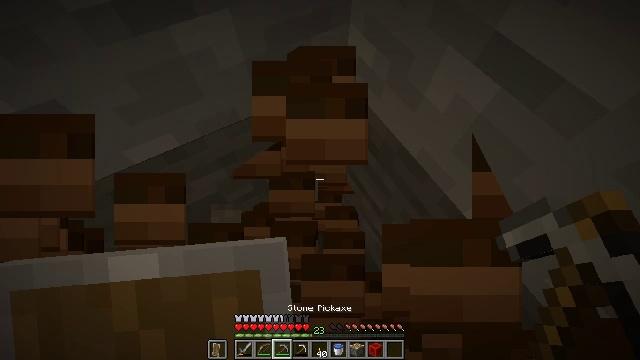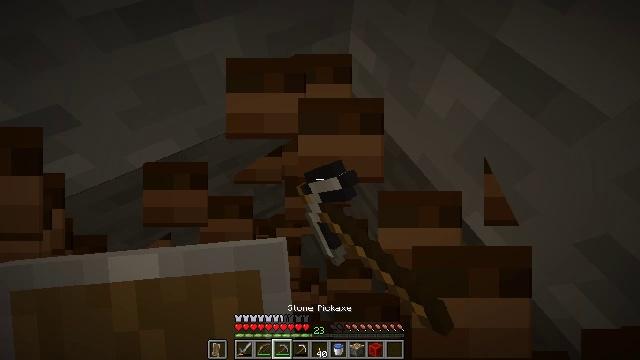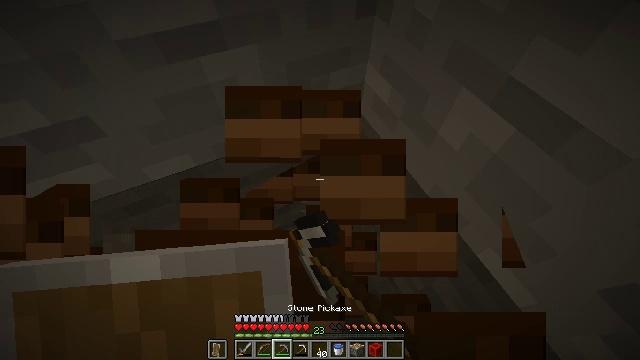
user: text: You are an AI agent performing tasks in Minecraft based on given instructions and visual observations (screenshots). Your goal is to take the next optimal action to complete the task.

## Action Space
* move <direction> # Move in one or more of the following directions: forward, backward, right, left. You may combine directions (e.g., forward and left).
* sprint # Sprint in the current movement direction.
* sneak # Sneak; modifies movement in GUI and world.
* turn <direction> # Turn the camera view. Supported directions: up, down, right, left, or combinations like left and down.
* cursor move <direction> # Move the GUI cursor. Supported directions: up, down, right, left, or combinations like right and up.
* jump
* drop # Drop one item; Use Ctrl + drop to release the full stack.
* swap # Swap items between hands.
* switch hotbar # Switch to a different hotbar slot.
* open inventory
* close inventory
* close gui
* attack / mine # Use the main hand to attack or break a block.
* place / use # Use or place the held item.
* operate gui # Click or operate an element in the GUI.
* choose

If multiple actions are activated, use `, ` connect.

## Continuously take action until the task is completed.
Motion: motion action
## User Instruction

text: Remove the existing composter.
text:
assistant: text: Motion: turn up, attack / mine
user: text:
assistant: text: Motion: turn left and up, attack / mine
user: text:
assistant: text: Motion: no_op